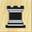
Piece: bR